Question: These are the two scripts I'm trying to use. I only need one to work, but right now I can't get either:
- <URL>
---

In my head element, I called the scripts:
'''
<script src="js/jquery.autosize.js"></script>
<script src="js/autogrow.js"></script>
'''
This is the element I'm dealing with. It's not an option to assign the autoresize (below) by data-integer-question, or id.
'''
<form method="post" action="submit.php" class="questionformcss">
<input type="text" name="username" class="questioninputcss" data-integer-question="863">
</form>
'''
At the bottom of my page, I used this jQuery to call them:
'''
$(document).ready(function(){
$('.questioninputcss').autogrow();
});
'''
I also tried 'autosize' instead of autogrow.
In neither case, does the form resize when text is added. And with autogrow, there's supposed to be an icon at the bottom right of the form that lets you resize it manually - that doesn't exist.
There are no errors in my console.
--
In autogrow's case, I also tried calling every script:
'''
<script src="js/jquery.autosize.js"></script>
<script src="js/autogrow.jquery.json"></script>
<script src="js/autogrow.min"></script>
'''
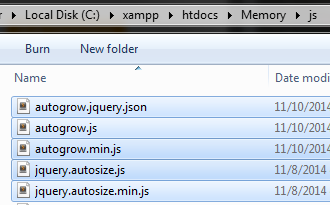
Answer: The above mentioned plugins work only for textarea auto increase.
If you want to auto increase for input fields go with this plugin:
<URL>
Here is the working demo: <URL>
'''
<input type="text" value="" placeholder="Autosize" data-autosize-input='{ "space": 40 }' />
'''
---
'''
$(function() {
$("input").autosizeInput();
});
'''